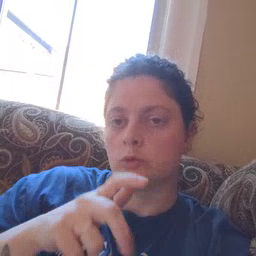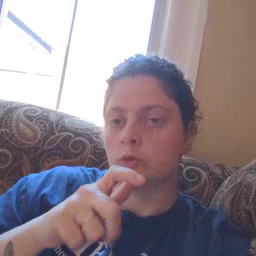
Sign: night